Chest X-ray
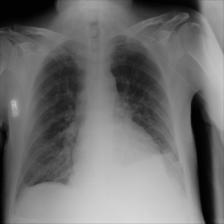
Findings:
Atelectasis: positive
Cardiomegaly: negative
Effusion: negative
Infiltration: negative
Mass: negative
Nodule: negative
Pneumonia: negative
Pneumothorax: negative
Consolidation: negative
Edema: negative
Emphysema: negative
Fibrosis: negative
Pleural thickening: negative
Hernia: negative